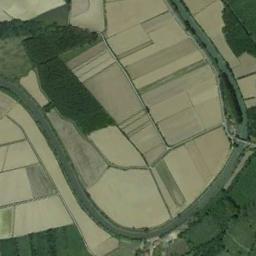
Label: river